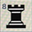
Piece: bR